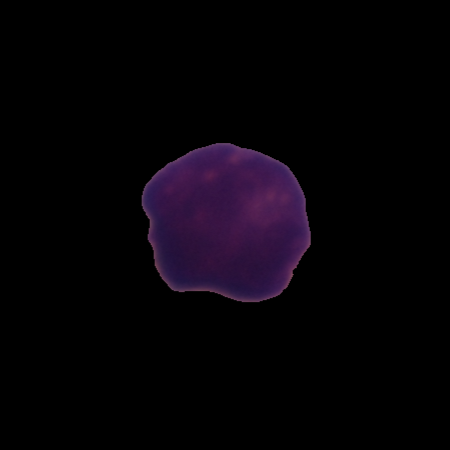
Label: healthy